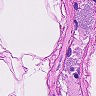
Metastatic tissue present: no